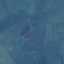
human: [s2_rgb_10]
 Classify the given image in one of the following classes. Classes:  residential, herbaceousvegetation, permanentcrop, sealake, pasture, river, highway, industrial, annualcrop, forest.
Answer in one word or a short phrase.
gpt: Pasture